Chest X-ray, AP view. Patient: 57 years old, sex F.
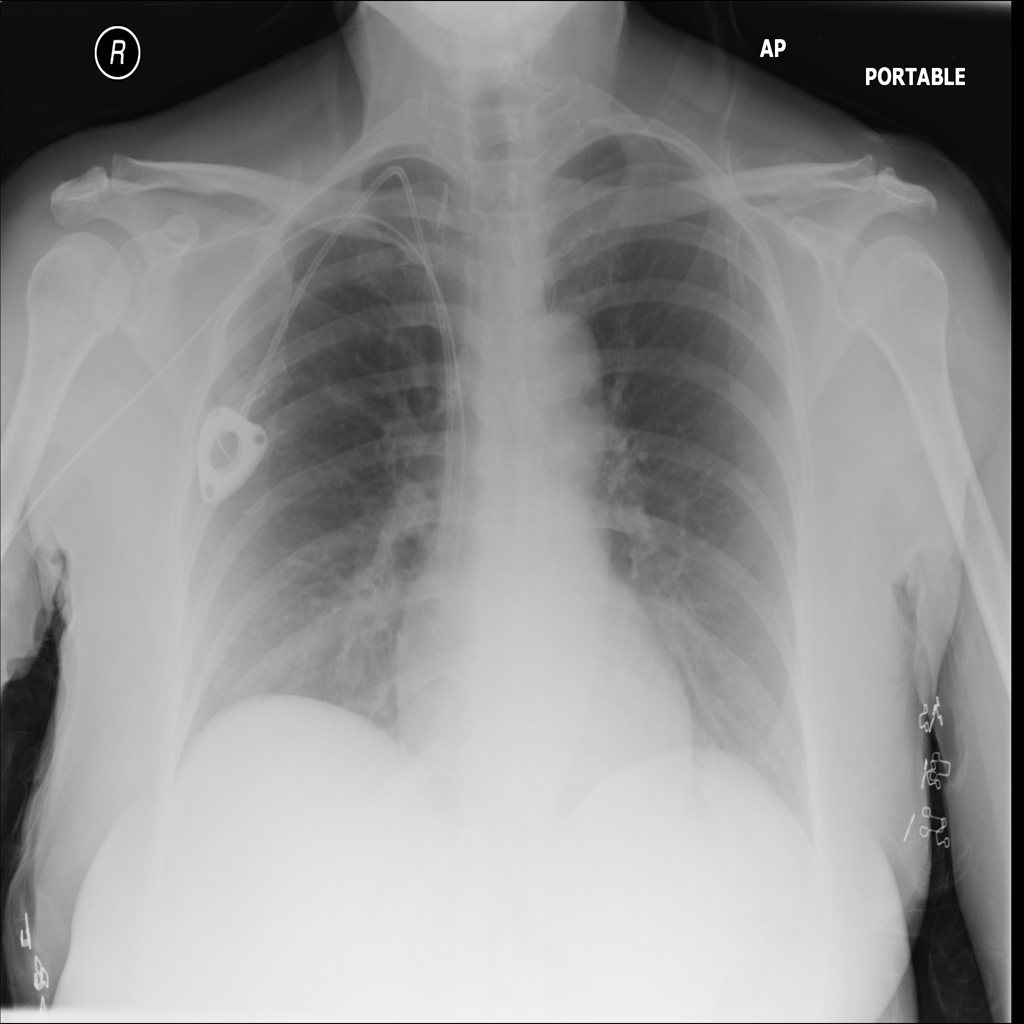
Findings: No Finding